Field crop: tomato
Growth stage: 1
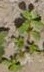
Species: portulaca